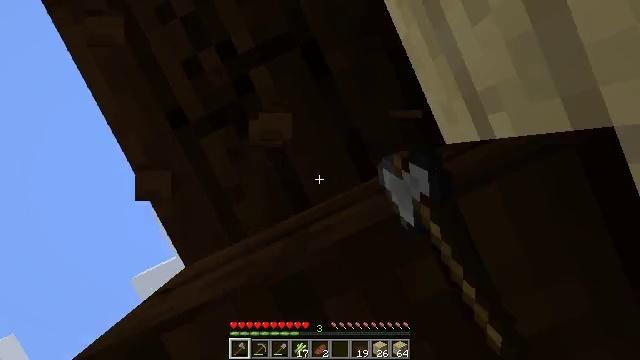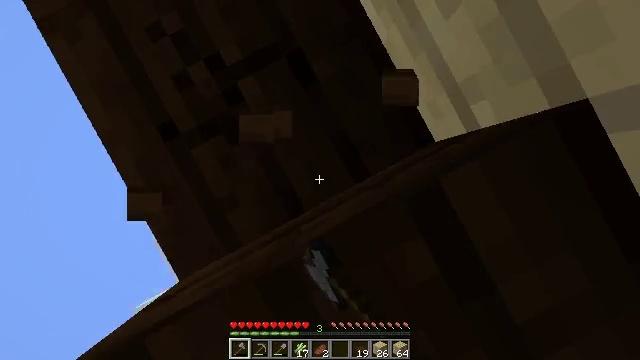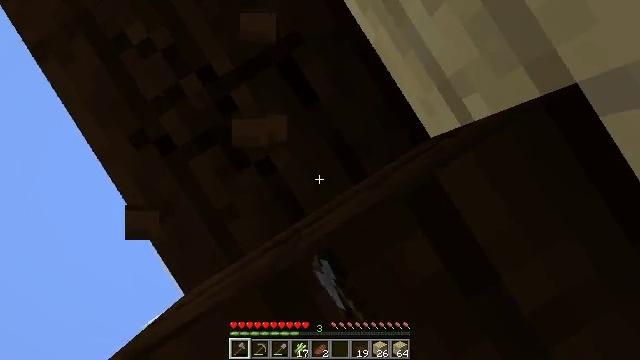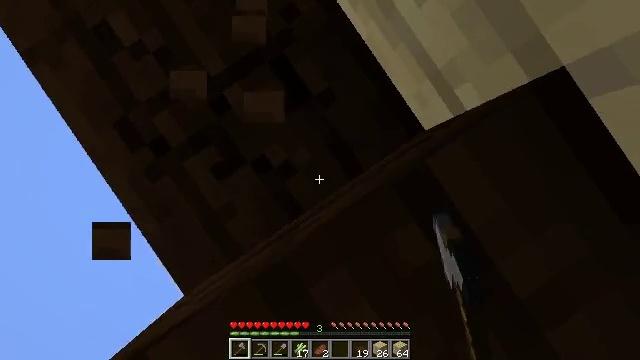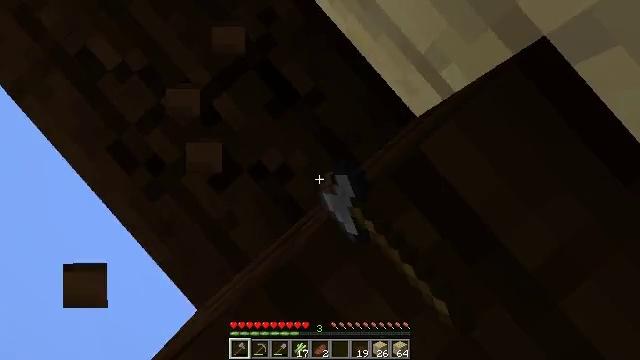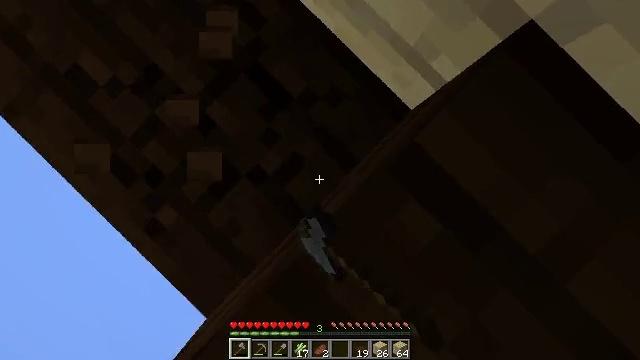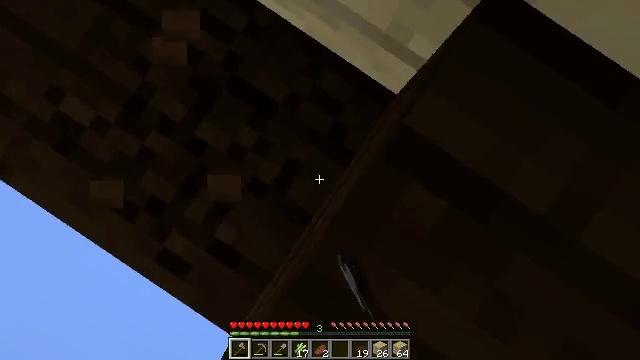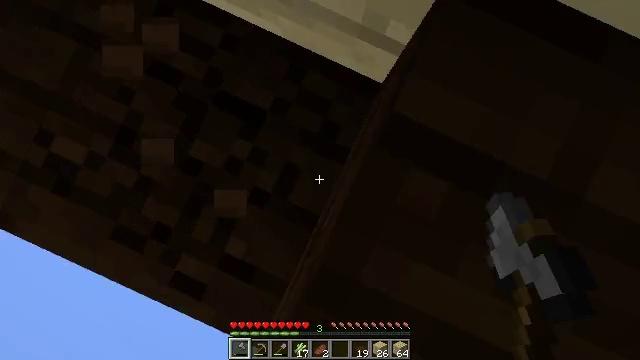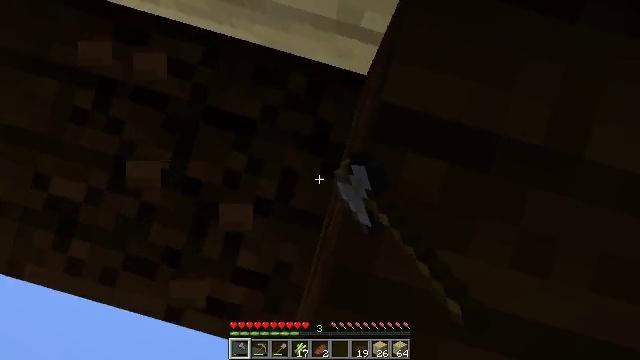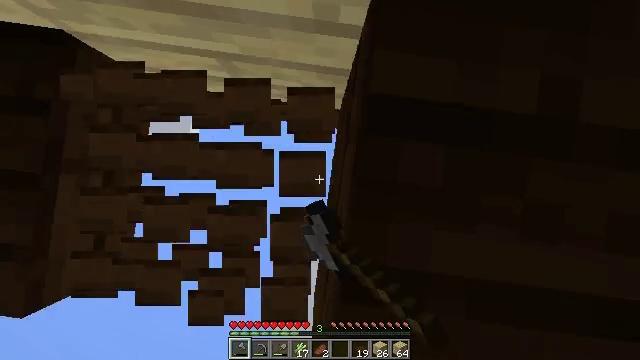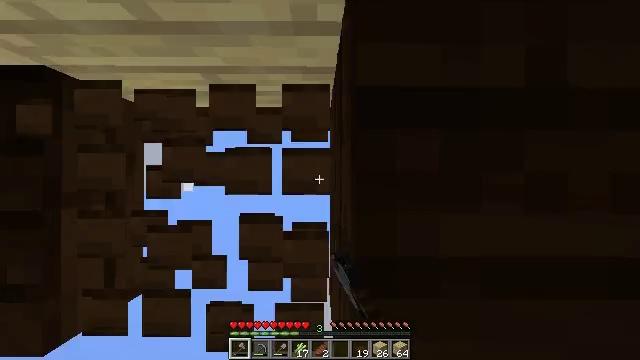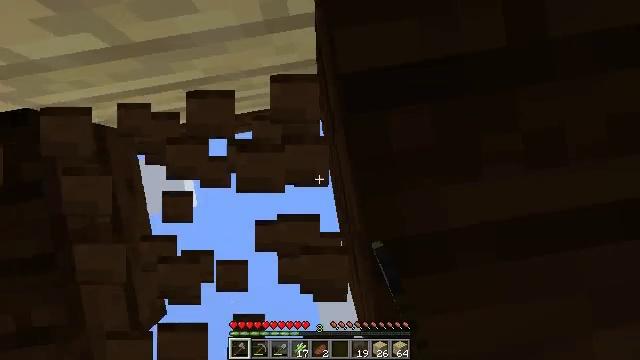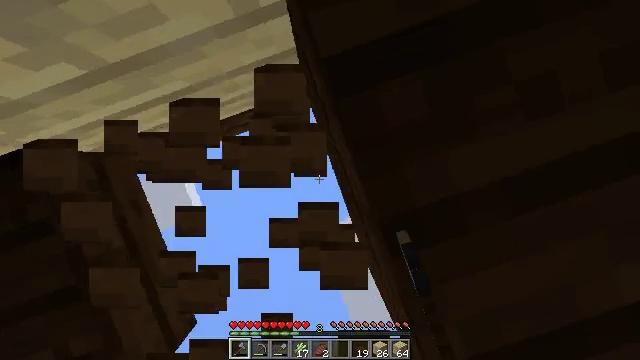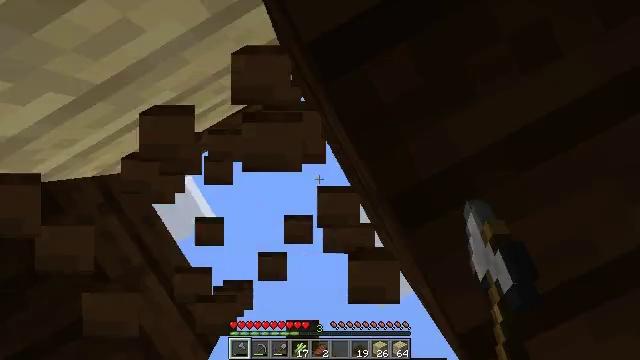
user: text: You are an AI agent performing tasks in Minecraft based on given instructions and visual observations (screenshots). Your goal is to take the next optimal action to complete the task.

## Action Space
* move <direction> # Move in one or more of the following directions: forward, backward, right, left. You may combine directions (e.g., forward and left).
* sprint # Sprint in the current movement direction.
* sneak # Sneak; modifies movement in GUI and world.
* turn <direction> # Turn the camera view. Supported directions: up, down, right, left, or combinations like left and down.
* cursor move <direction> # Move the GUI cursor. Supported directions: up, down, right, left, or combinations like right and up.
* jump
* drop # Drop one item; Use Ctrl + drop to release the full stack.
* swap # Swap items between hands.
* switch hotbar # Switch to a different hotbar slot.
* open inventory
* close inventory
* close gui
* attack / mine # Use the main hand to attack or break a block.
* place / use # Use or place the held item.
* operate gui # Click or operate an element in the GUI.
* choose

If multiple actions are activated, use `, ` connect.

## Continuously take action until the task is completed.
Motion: motion action
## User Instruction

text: Break the dark oak slab.
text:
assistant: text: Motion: turn left and up, attack / mine
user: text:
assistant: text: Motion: turn left and up, attack / mine
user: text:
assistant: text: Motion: turn left, attack / mine
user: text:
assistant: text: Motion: turn left and up, attack / mine
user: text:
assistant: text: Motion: turn left and up, attack / mine
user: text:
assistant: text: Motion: turn left and up, attack / mine
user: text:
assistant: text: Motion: turn left, attack / mine
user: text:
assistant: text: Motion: turn left and up, attack / mine
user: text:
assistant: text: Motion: turn left, attack / mine
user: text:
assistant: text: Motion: turn left, attack / mine
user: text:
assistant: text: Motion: turn left and down, attack / mine
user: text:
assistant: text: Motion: turn left and down, attack / mine
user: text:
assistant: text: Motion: turn left and down, attack / mine
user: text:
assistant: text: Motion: attack / mine